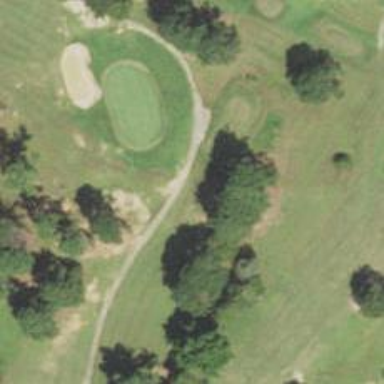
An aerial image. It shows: Golf tee.